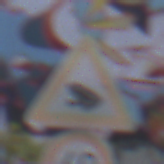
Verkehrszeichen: AmphibienwanderungRechts
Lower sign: Geschwindigkeit60
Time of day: MorningAfternoon
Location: Outdoor (Urban)
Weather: PartlyCloudy
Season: NotSpecified
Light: Natural